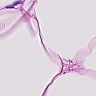
Metastatic tissue present: no